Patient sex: M
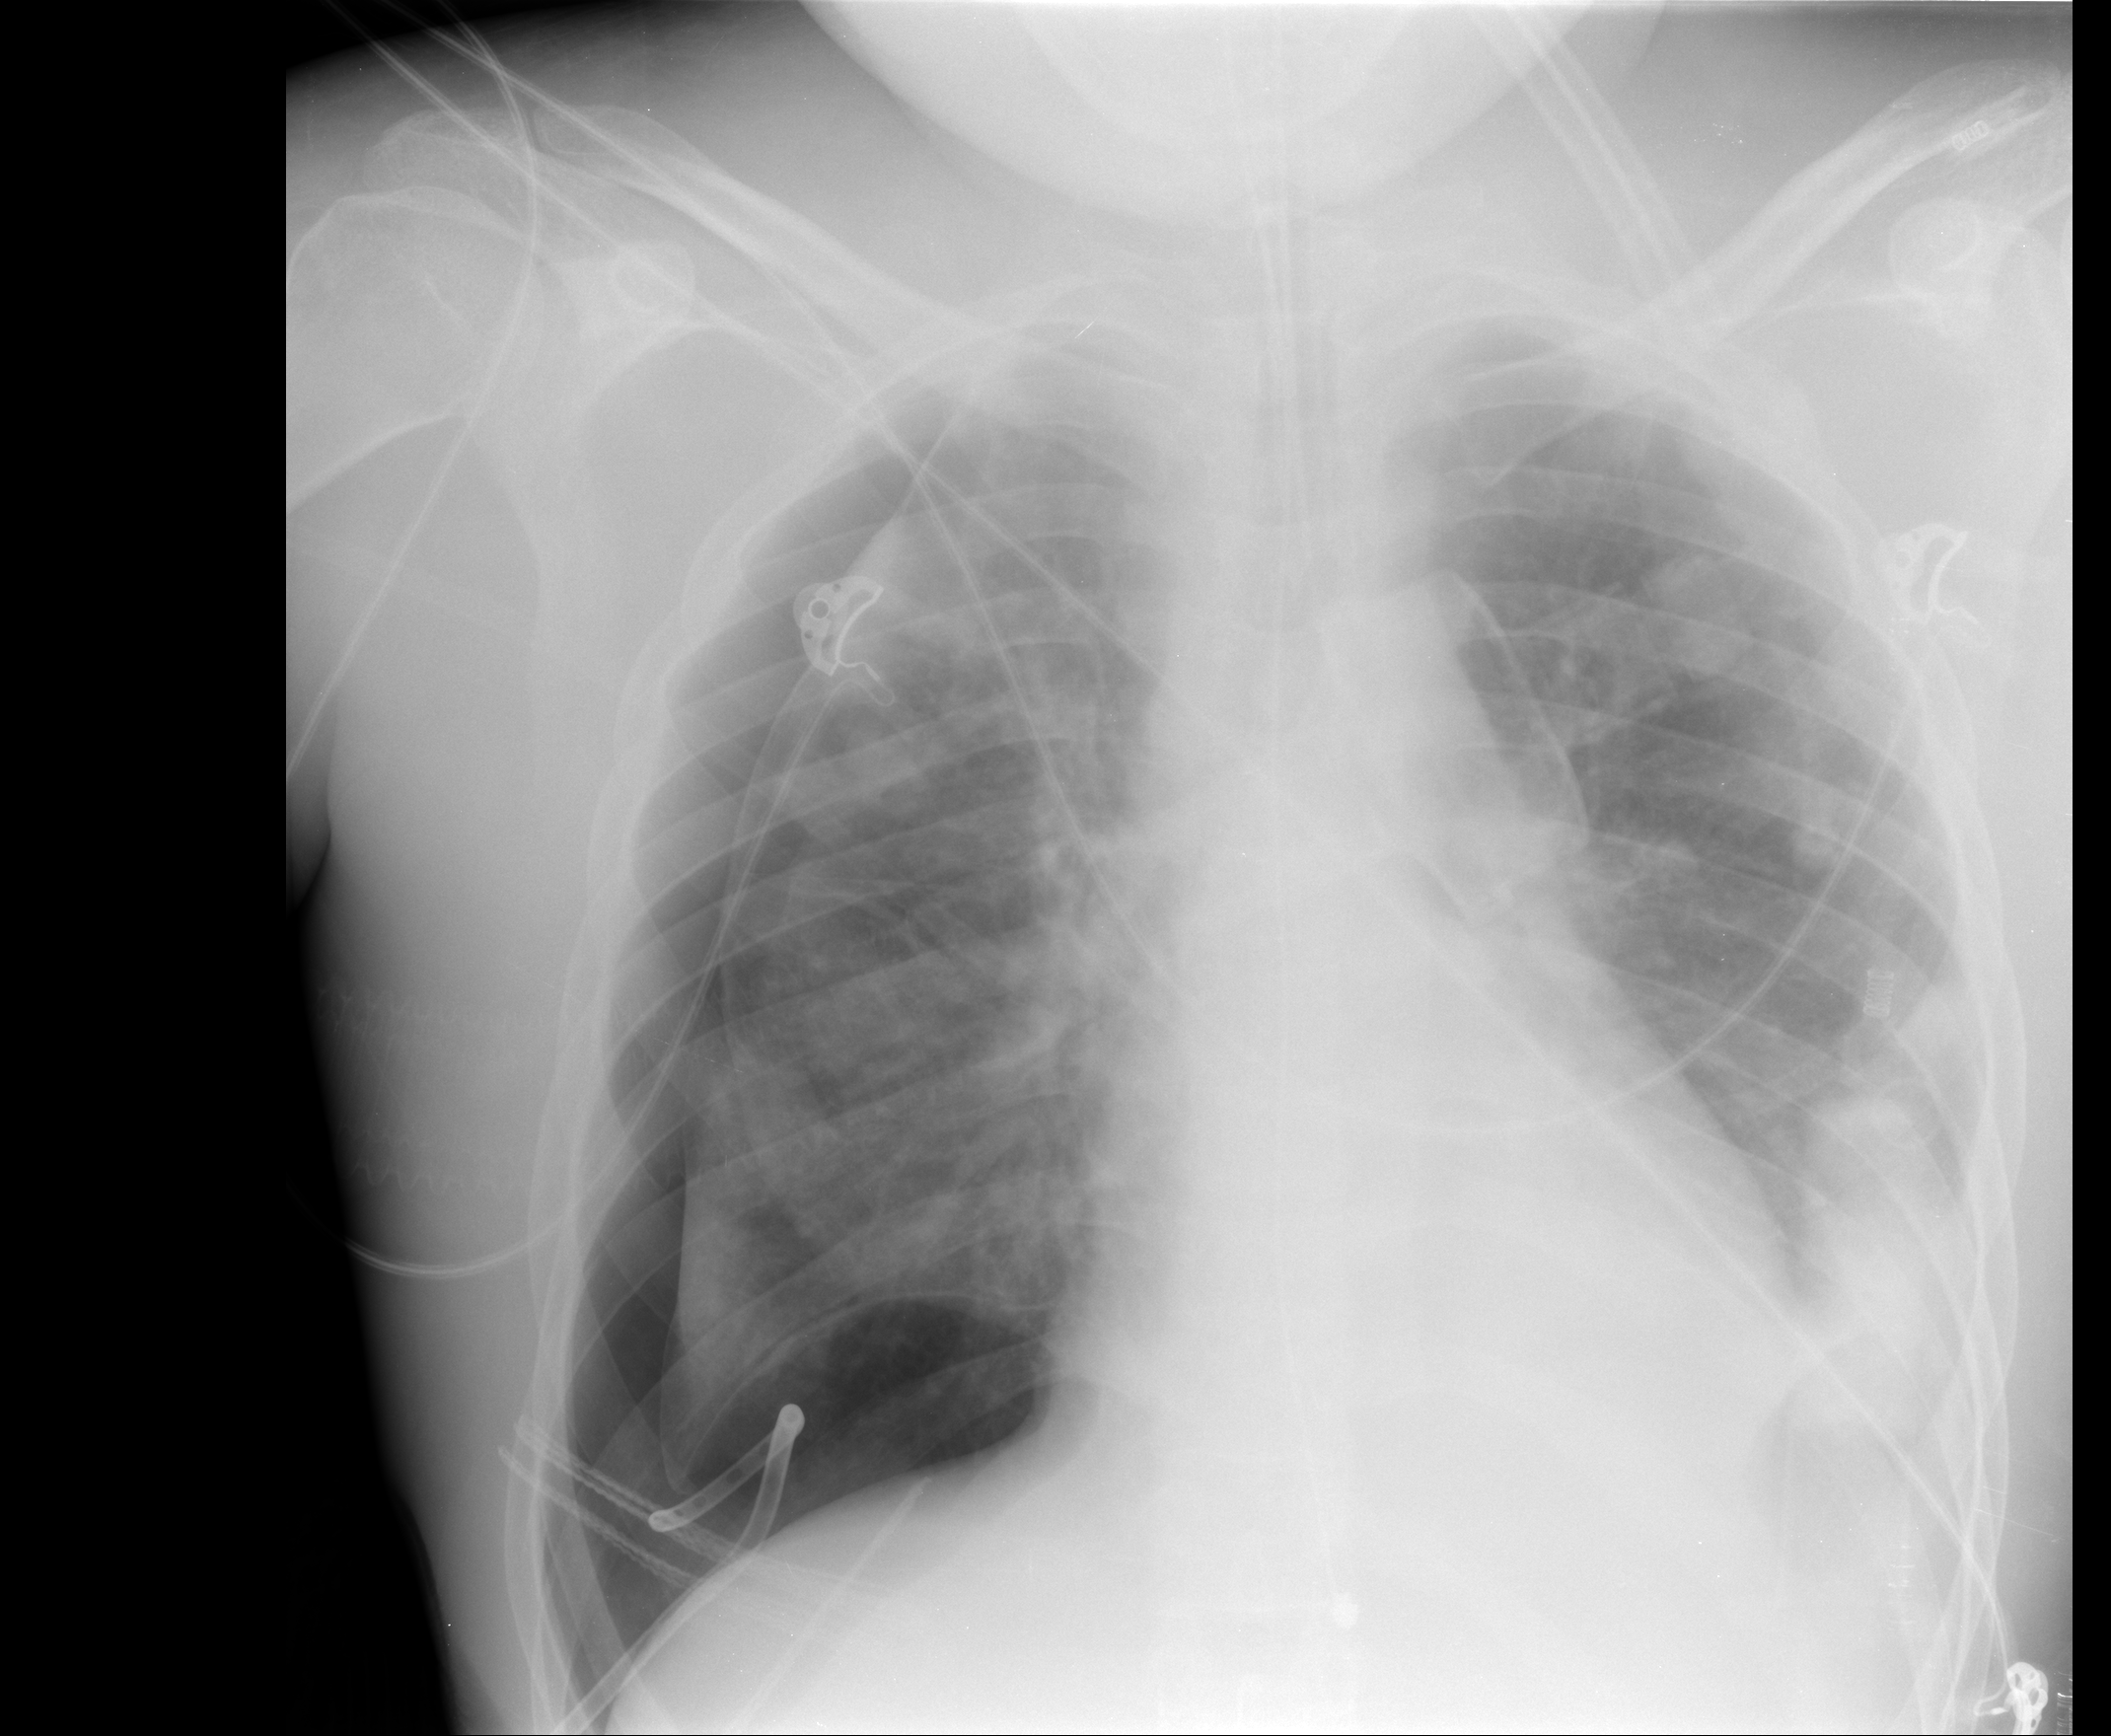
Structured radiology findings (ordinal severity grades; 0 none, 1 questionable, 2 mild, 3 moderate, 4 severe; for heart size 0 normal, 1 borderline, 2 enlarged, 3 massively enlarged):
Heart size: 1
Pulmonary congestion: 2
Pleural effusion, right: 0
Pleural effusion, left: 2
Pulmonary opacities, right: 1
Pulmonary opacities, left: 3
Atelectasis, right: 1
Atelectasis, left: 2